Question: I would like to select cells in a range that contains ";" and either of two words "SUN" or "SUNNY" and then I would like to divide a number by the number of times ";" appears in those cells, e.g.. if there are 4 cells containing ";" and either "SUN" or "SUNNY" and each one of those cells contains ";" 2 times, then it should divide the number by 8.
Is this possible in excel? perhaps using two or more separated formulas? or cells?
Here is what I have made so far:
'''
COUNTIFS(DB3:DB50,DC26,DB3:DB50,$D$1)
'''
to count if "SUN" or "SUNNY" appear
'''
=(LEN(I3)-LEN(SUBSTITUTE(I3,";",""))
'''
to "count" the number of times ";" appears, but, by using this formula I have to search within an specific cell "I3", I would to search within cells that contain ";" and either of two words "SUN" or "SUNNY"
I need this formula above to do the same, but in a range of cells (all rows of column A) not only within an specific cell (A1 or A2, etc.) Is this possible?
I really need to avoid repeating the formula in each row of column B because every column will be looking for a different couple of words (eg. SUN SUNNY, CLOUD, CLOUDY, RAIN, RAINY).
For example:

Then I would just sum column C, is there a way to achieve this??
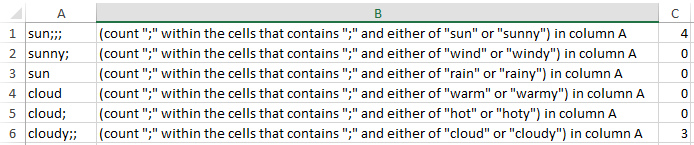
Answer: This is just putting @Gary's Student's formula into an array formula so it repeats over the 6 cells:-)
'''
=SUM(ISNUMBER(FIND("SUN",$A$1:$A$6))*(LEN($A$1:$A$6)-LEN(SUBSTITUTE($A$1:$A$6,";",""))))
'''
and then repeat for wind etc.
It has to be entered starting at B1 with

I think you can even do it in one go if you aren't bothered about having the separate totals:-
'''
=SUM(ISNUMBER(FIND({"SUN","CLOUD","ETC"},$A$1:$A$6))*(LEN($A$1:$A$6)-LEN(SUBSTITUTE($A$1:$A$6,";",""))))
'''